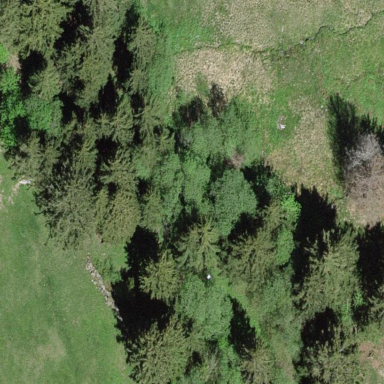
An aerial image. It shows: Beautiful woodland area.